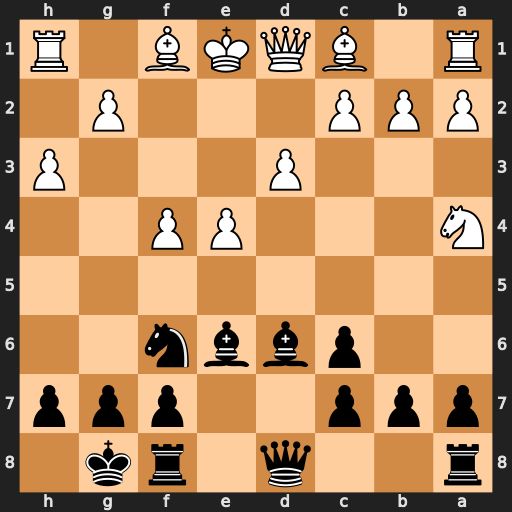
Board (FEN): r2q1rk1/ppp2ppp/2pbbn2/8/N3PP2/3P3P/PPP3P1/R1BQKB1R
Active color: b
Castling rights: KQ
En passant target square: -
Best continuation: Nxe4 dxe4 Qh4+